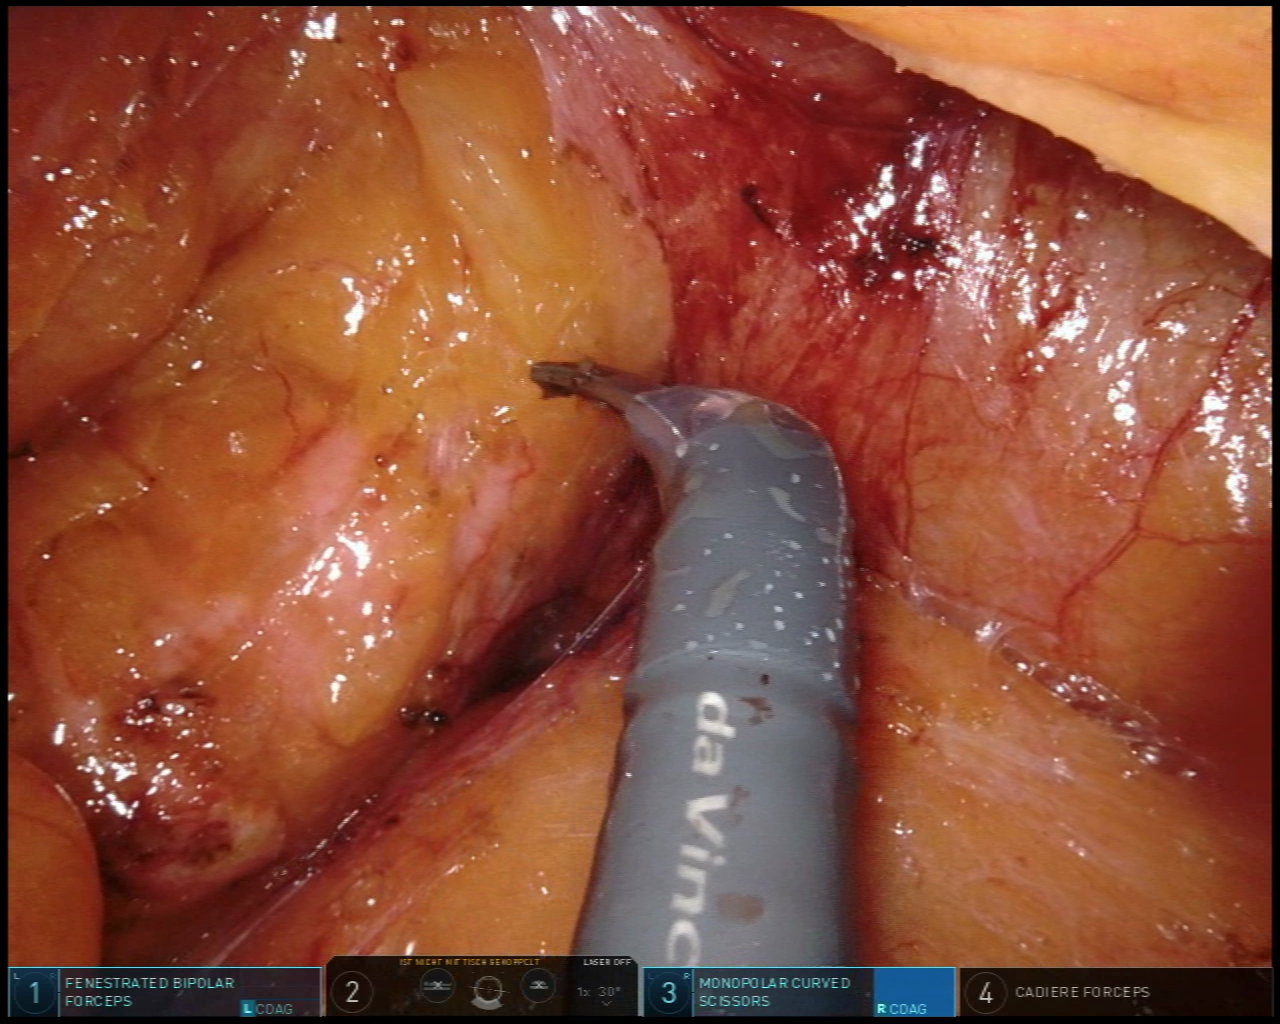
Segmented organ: pancreas
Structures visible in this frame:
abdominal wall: no
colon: no
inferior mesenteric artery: no
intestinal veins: no
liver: no
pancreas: yes
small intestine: no
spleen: no
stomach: no
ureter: no
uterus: no
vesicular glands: no